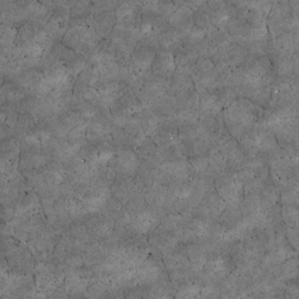
Label: non_frost